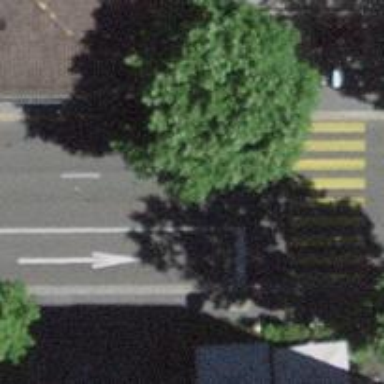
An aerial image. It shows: Road with traffic signals.